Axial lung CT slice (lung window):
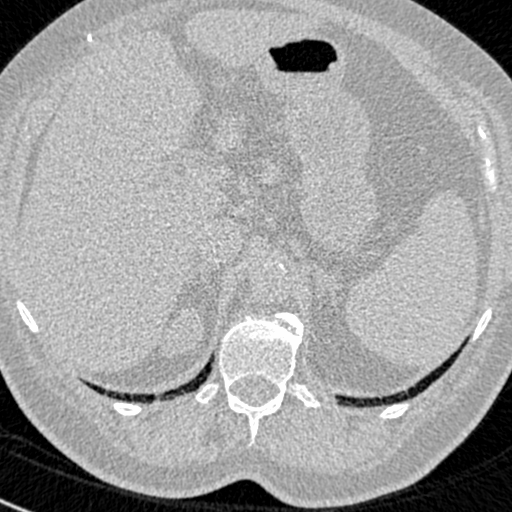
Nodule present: no